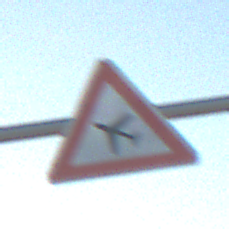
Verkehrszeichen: FlugbetriebRechts
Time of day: SunriseSunset
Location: Outdoor (Beach)
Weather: Clear
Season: NotSpecified
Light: Natural